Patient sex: M
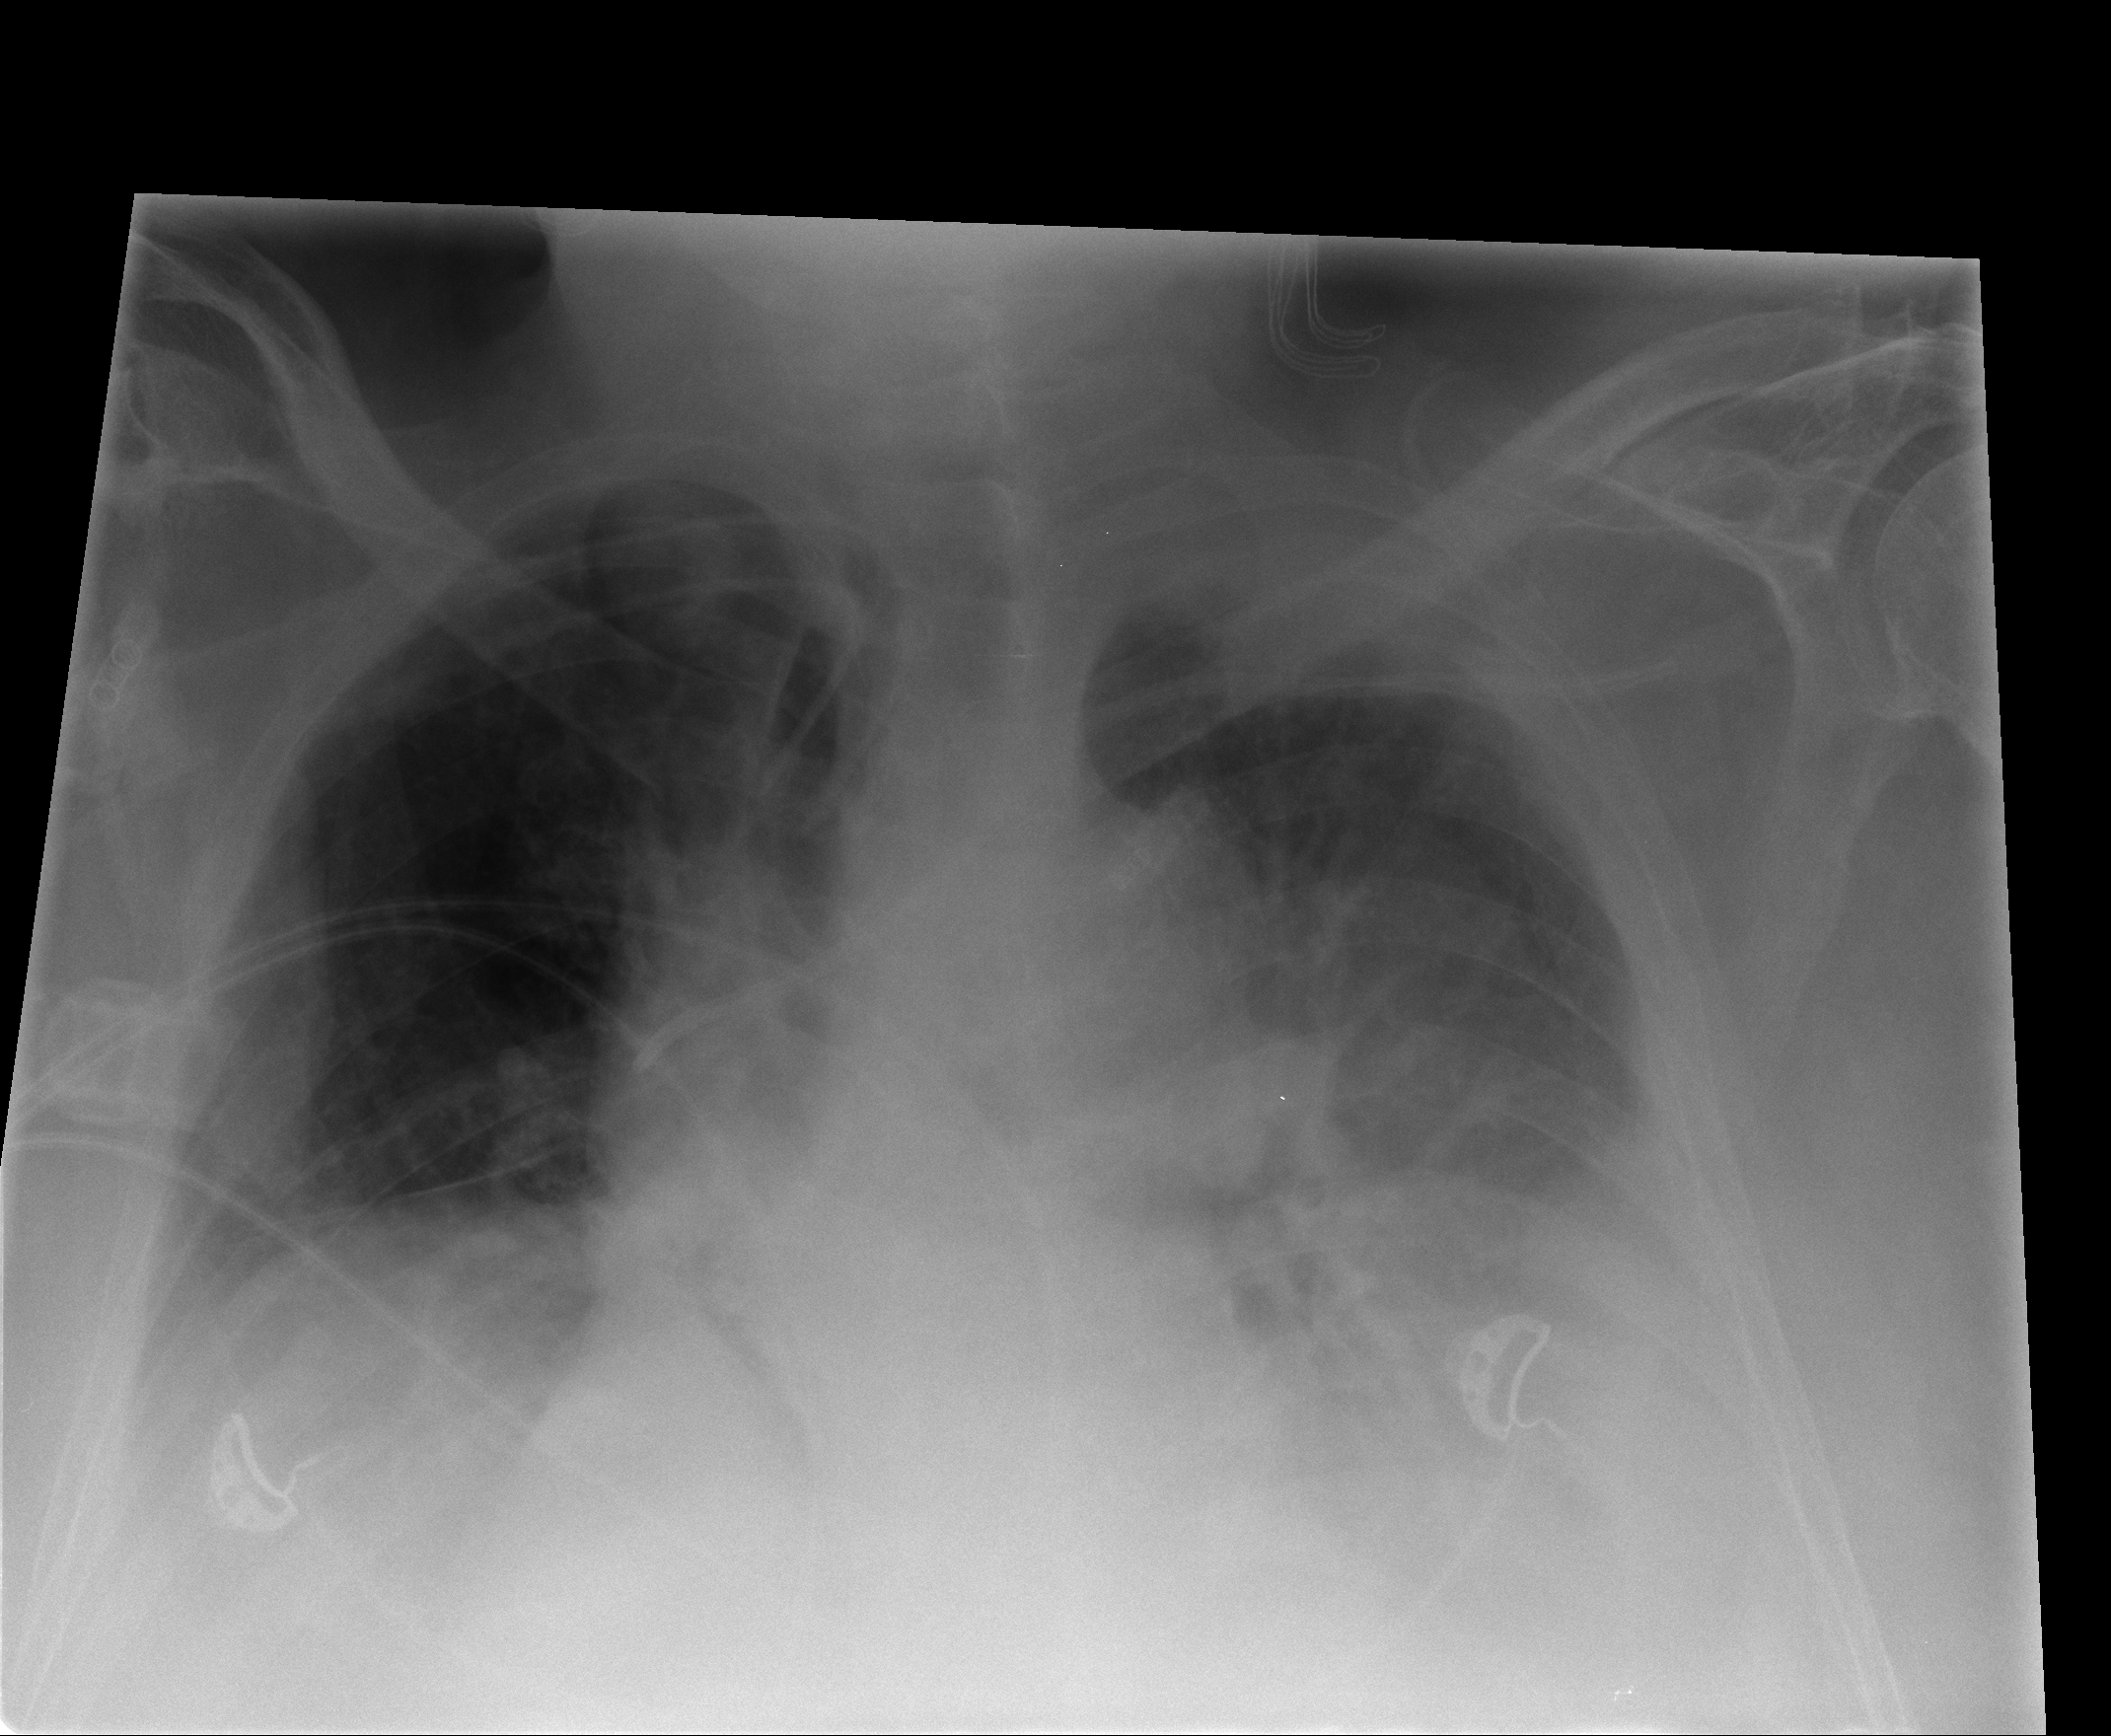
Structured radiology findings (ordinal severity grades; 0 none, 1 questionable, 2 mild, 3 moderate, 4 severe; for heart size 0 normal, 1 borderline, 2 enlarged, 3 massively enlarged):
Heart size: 0
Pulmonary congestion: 2
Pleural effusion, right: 2
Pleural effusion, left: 3
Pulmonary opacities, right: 0
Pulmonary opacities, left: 3
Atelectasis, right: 2
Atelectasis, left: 2